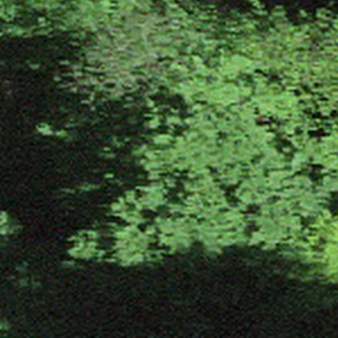
Label: other